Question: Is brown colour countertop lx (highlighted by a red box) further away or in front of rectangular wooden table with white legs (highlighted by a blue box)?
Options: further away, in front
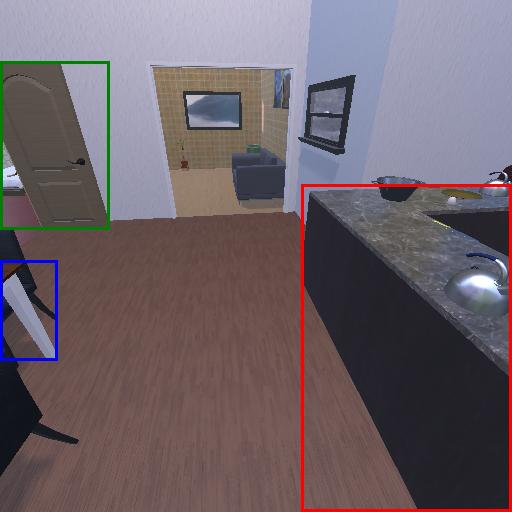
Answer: further away